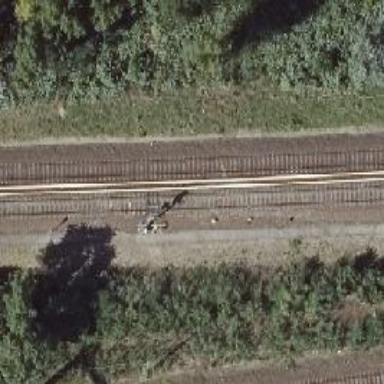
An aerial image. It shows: Railway signal.